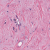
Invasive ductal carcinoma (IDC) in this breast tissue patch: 1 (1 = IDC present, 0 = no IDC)